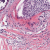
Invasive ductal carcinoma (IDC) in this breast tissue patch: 0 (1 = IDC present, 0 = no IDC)